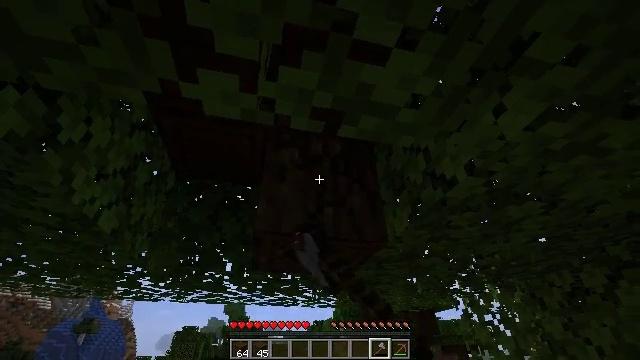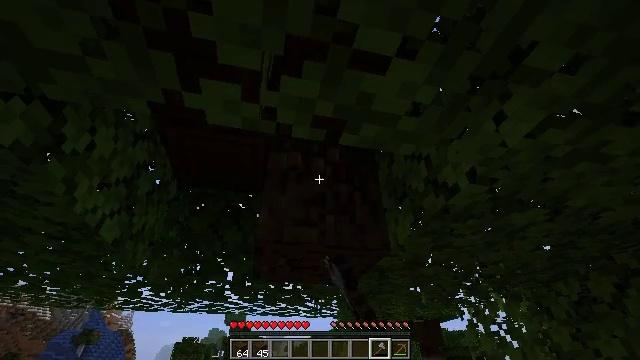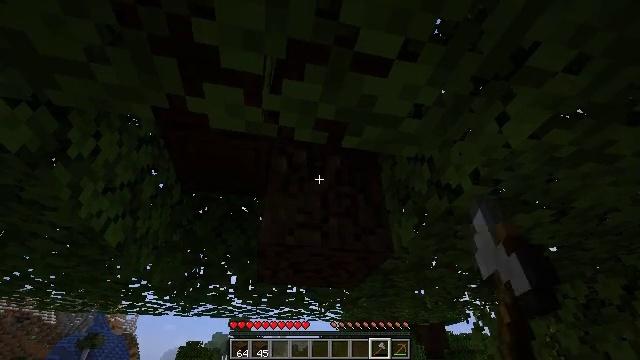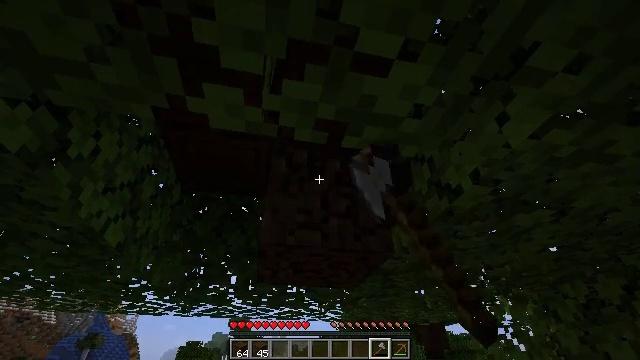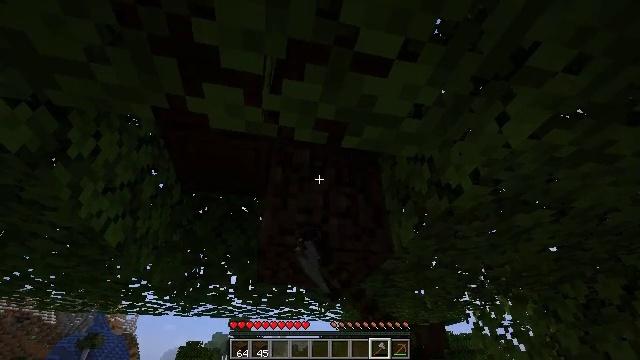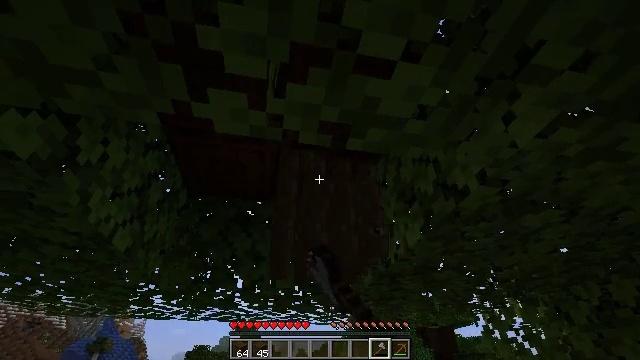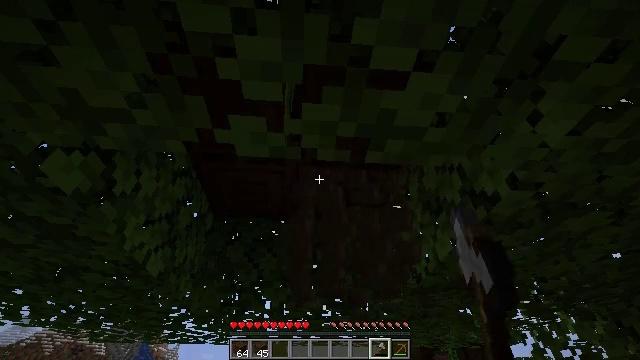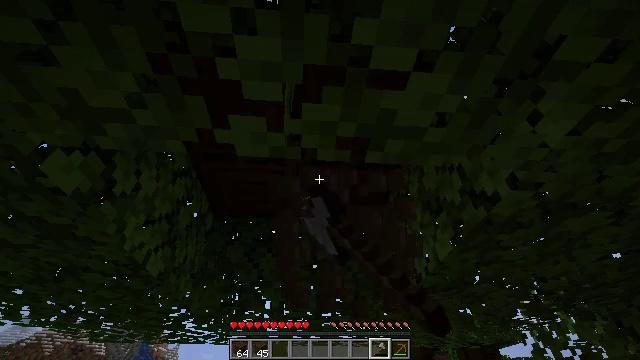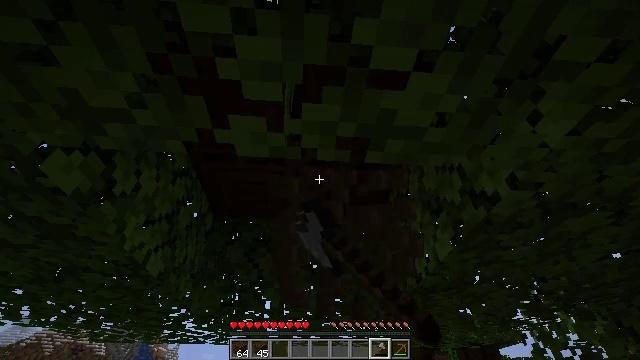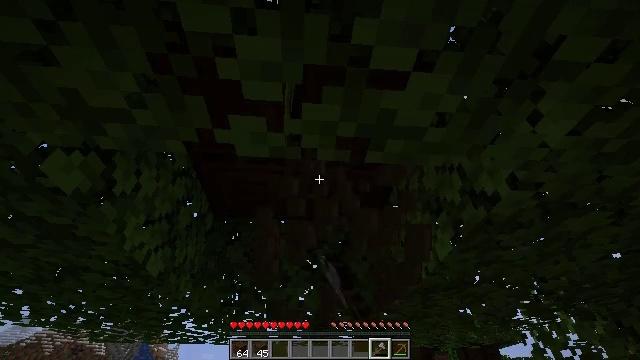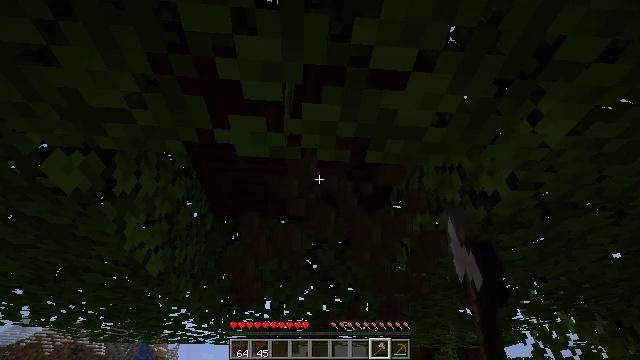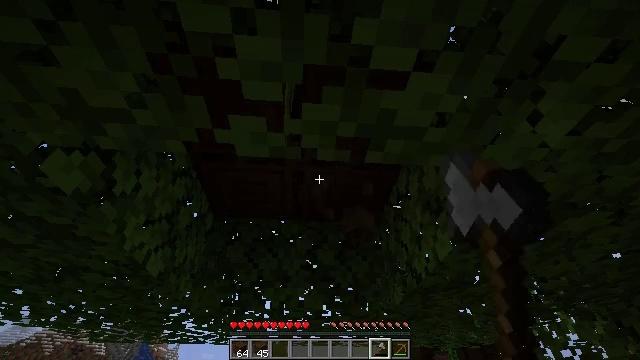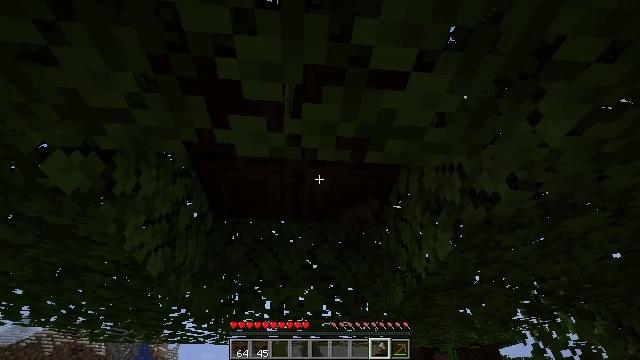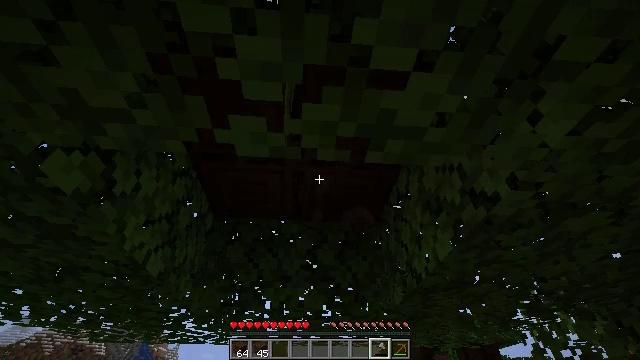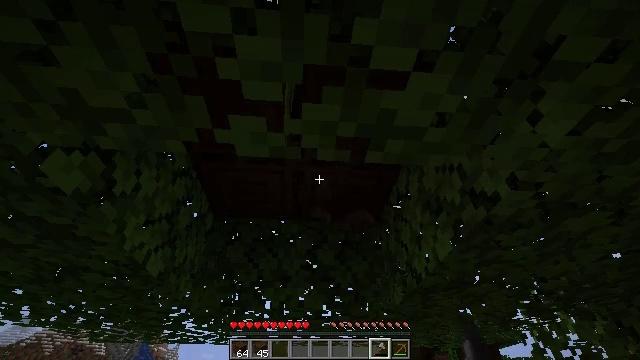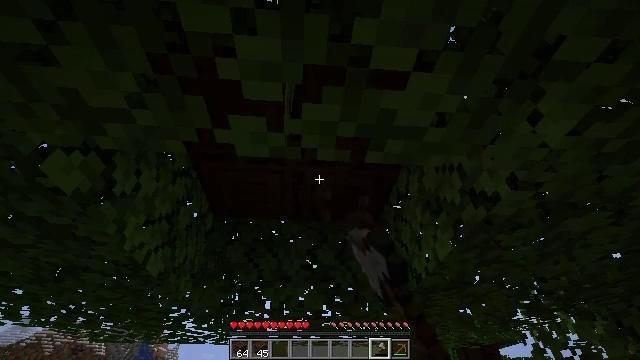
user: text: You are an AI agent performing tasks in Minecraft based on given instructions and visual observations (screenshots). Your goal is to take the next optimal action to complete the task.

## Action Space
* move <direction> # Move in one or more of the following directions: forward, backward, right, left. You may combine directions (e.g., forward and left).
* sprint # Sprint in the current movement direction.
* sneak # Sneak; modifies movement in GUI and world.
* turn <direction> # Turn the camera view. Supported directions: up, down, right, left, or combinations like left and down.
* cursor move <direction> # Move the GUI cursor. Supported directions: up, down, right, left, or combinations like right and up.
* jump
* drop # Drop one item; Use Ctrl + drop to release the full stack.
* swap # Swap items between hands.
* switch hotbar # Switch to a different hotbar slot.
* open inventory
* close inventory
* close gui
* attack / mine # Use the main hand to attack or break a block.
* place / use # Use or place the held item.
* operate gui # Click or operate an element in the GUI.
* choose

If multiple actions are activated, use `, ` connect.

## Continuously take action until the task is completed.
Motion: motion action
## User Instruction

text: Harvest dark oak log for resources.
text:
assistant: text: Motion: sneak, turn up, attack / mine
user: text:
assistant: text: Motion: sneak, attack / mine
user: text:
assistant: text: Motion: sneak, attack / mine
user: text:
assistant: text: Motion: sneak, attack / mine
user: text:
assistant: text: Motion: sneak, turn left, attack / mine
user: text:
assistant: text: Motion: sneak, turn left and up, attack / mine
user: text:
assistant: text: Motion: sneak, attack / mine
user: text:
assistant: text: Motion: sneak, attack / mine
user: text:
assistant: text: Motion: sneak, attack / mine
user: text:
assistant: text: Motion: sneak, attack / mine
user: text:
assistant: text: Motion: sneak, attack / mine
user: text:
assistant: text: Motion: sneak, attack / mine
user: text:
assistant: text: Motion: sneak, attack / mine
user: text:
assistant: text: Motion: sneak, attack / mine
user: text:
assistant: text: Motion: sneak, attack / mine
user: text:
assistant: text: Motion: sneak, attack / mine
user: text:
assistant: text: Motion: sneak, attack / mine
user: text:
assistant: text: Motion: sneak, attack / mine
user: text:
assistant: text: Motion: sneak, attack / mine
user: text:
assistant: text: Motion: sneak, attack / mine
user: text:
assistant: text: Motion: sneak, attack / mine
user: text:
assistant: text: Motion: sneak, attack / mine
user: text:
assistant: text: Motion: sneak, attack / mine
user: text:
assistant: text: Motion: sneak, attack / mine
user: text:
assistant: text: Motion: sneak, attack / mine
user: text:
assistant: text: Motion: sneak, attack / mine
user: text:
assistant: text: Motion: sneak, attack / mine
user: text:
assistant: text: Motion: sneak, attack / mine
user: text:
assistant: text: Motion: sneak, attack / mine
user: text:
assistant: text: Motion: sneak, attack / mine